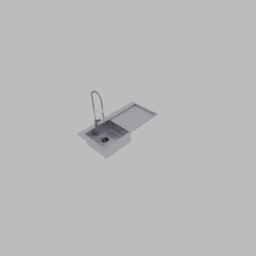
Label: appliances